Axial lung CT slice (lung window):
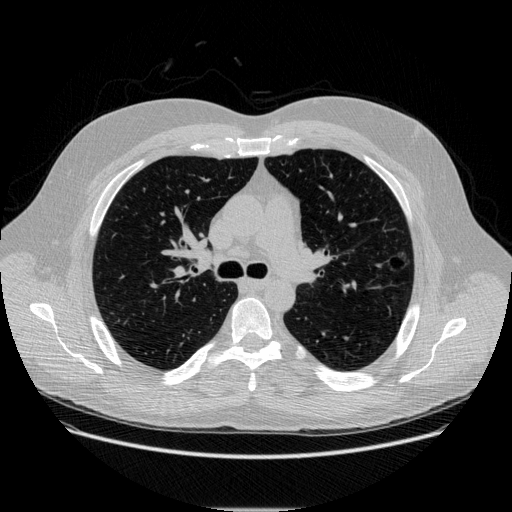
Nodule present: yes
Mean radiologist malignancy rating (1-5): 3